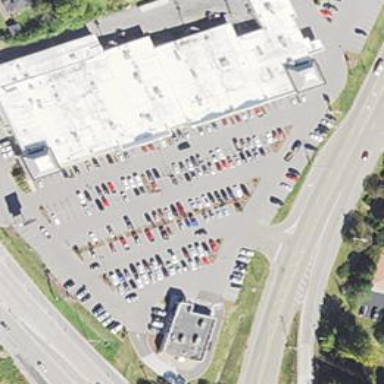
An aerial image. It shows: Retail building.